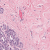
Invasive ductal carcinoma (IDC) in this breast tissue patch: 0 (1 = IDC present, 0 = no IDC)